Question: I'm currently in the process of converting Java to JavaScript and need to change the colour of some images.
Right now each image is loaded within an 'Image' class, an image looks like this:

It's a PNG which works as a character set, the data sent through is mapped to each character in the image.
The existing Java code looks like this:
'''
class VDColorFilter extends RGBImageFilter
{
int fg;
int bg;
final int[] colors;
public VDColorFilter(final int fgc, final int bgc) {
super();
this.colors = new int[] { 0, <PHONE>, 65280, <PHONE>, 255, <PHONE>, 65535, <PHONE> };
this.fg = fgc;
this.bg = bgc;
this.canFilterIndexColorModel = true;
}
public int filterRGB(final int x, final int y, int rgb) {
if (rgb == -1) {
rgb = (0xFF000000 | this.colors[this.bg]);
}
else if (rgb == -<PHONE>) {
rgb = (0xFF000000 | this.colors[this.fg]);
}
return rgb;
}
}
'''
I want to be able to do the same thing to my images, but in JavaScript. I don't have much experience with Java, so I'm unsure on how the 'filterRGB' actually applies the RGB result, against the 'colors' array.
Of course, this is only tinting the black of the image, not the white.
Are there any libraries out there which mimic this? If not, what is my best way of achieving the same result?
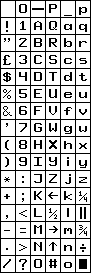
Answer: You can filter an image using 'getImageData()' and 'putImageData()'. This will require cross-origin resource sharing (CORS) to be fulfilled, e.g. the image comes from the same server as the page (a security mechanism in the browser).
If that part is OK, lets do an example using your image -
The best would be if your images had an alpha channel instead of white background. This would allow you to use composite operators to change the colors directly without having to parse the pixels.
1. Punch out the background once and for all, then use composite operator (recommended)
2. Replace all black pixels with the color
With the first approach you only have to parse the pixels once. Every time you need to change the colors just use a composite operator (see demo 2 below).
# Using Composite Operator
Here is a way to punch out the background first. We will be using a unsigned 32-bit buffer for this as this is faster than using a byte-array.
We can convert the byte-buffer by using the view's buffer and create a second view for it:
'''
var data32 = new Uint32Array(idata.data.buffer);
'''
See code below for details:
'''
var img = new Image();
img.crossOrigin = "";
img.onload = punchOut;
img.src = "//i.imgur.com/8NWz72w.png";
function punchOut() {
var canvas = document.createElement("canvas"),
ctx = canvas.getContext("2d");
document.body.appendChild(this);
document.body.appendChild(canvas);
// set canvas size = image size
canvas.width = this.naturalWidth;
canvas.height = this.naturalHeight;
// draw in image
ctx.drawImage(this, 0, 0);
// get pixel data
var idata = ctx.getImageData(0, 0, canvas.width, canvas.height),
data32 = new Uint32Array(idata.data.buffer), // create a uint32 buffer
i = 0, len = data32.length;
while(i < len) {
if (data32[i] !== 0xff000000) data32[i] = 0; // if not black, set transparent
i++
}
ctx.putImageData(idata, 0, 0); // put pixels back on canvas
}
'''
'''
body {background:#aaa}
'''
Now that we have a transparent image we can use composite modes to alter its colors. The mode we need to use is "source-atop":
'''
var img = new Image();
img.crossOrigin = ""; img.onload = punchOut;
img.src = "//i.imgur.com/8NWz72w.png";
function punchOut() {
var canvas = document.querySelector("canvas"), ctx = canvas.getContext("2d");
canvas.width = this.naturalWidth;
canvas.height = this.naturalHeight;
ctx.drawImage(this, 0, 0);
var idata = ctx.getImageData(0, 0, canvas.width, canvas.height),
data32 = new Uint32Array(idata.data.buffer), i = 0, len = data32.length;
while(i < len) {if (data32[i] !== 0xff000000) data32[i] = 0; i++}
ctx.putImageData(idata, 0, 0);
// NEW PART --------------- (see previous demo for detail of the code above)
// alter color using composite mode
// This will replace existing non-transparent pixels with the next drawn object
ctx.globalCompositeOperation = "source-atop";
function setColor() {
for (var y = 0; y < 16; y++) {
for (var x = 0; x < 6; x++) {
var cw = (canvas.width - 1) / 6,
ch = (canvas.height - 1) / 16,
cx = cw * x,
cy = ch * y;
// set the desired color using fillStyle, here: using HSL just to make cycle
ctx.fillStyle = "hsl(" + (Math.random() * 360) + ", 100%, 80%)";
// fill the area with the new color, due to comp. mode only existing pixels
// will be changed
ctx.fillRect(cx+1, cy+1, cw-1, ch-1);
}
}
}
setInterval(setColor, 100);
// to reset comp. mode, use:
//ctx.globalCompositeOperation = "source-over";
}
'''
'''
body {background:#333}
'''
'''
<canvas></canvas>
'''
And finally, use 'drawImage()' to pick each letter based on mapping and cell calculations for each char (see for example the <URL>.
- - 'indexOf()'- - 'drawImage()'
# Random letters
'''
var img = new Image();
img.crossOrigin = ""; img.onload = punchOut;
img.src = "http://i.imgur.com/8NWz72w.png";
function punchOut() {
var canvas = document.querySelector("canvas"), ctx = canvas.getContext("2d");
canvas.width = this.naturalWidth;
canvas.height = this.naturalHeight;
ctx.drawImage(this, 0, 0);
var idata = ctx.getImageData(0, 0, canvas.width, canvas.height),
data32 = new Uint32Array(idata.data.buffer), i = 0, len = data32.length;
while(i < len) {if (data32[i] !== 0xff000000) data32[i] = 0; i++}
ctx.putImageData(idata, 0, 0);
ctx.globalCompositeOperation = "source-atop";
function setColor() {
for (var y = 0; y < 16; y++) {
for (var x = 0; x < 6; x++) {
var cw = (canvas.width - 1) / 6,
ch = (canvas.height - 1) / 16,
cx = cw * x,
cy = ch * y;
ctx.fillStyle = "hsl(" + (Math.random() * 360) + ", 100%, 80%)";
ctx.fillRect(cx+1, cy+1, cw-1, ch-1);
}
}
}
setColor();
// NEW PART --------------- (see previous demo for detail of the code above)
var dcanvas = document.createElement("canvas"), xpos = 0;
ctx = dcanvas.getContext("2d");
document.body.appendChild(dcanvas);
for(var i = 0; i < 16; i++) {
var cw = (canvas.width - 1) / 6,
ch = (canvas.height - 1) / 16,
cx = cw * ((Math.random() * 6)|0), // random x
cy = ch * ((Math.random() * 16)|0); // random y
ctx.drawImage(canvas, cx+1, cy+1, cw-1, ch-1, xpos, 0, cw-1, ch-1);
xpos += 16;
}
}
'''
'''
body {background:#333}
'''
'''
<canvas></canvas>
'''